Field crop: maize
Growth stage: 2
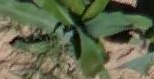
Species: maize